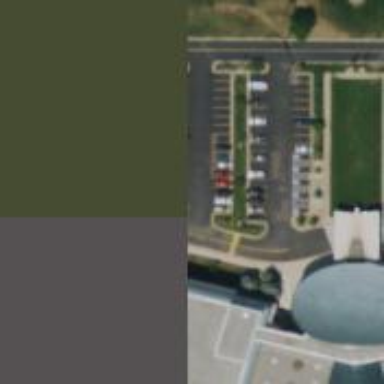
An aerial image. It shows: Parking space is available.